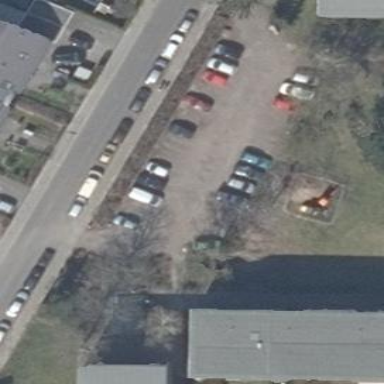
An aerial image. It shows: Parking area with surface.